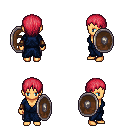
a pixel art fantasy rpg character, female body template, human, tanned skin, blue robe, metal pants, ruby red plain hairstyle, cloth bracers, shield, four views (front, back, left, right), 2x2 character sprite sheet, small pixel art, hard edges, no anti-aliasing